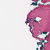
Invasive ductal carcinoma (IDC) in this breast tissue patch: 0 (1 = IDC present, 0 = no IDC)